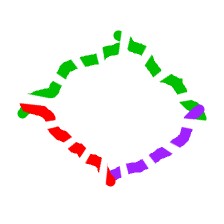
Shape: rhombus